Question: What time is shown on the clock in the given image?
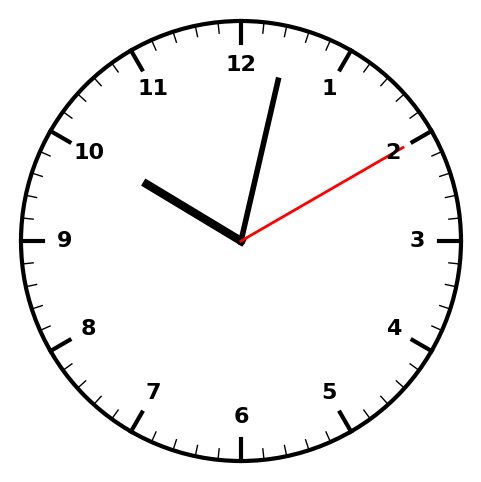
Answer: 10:02:10